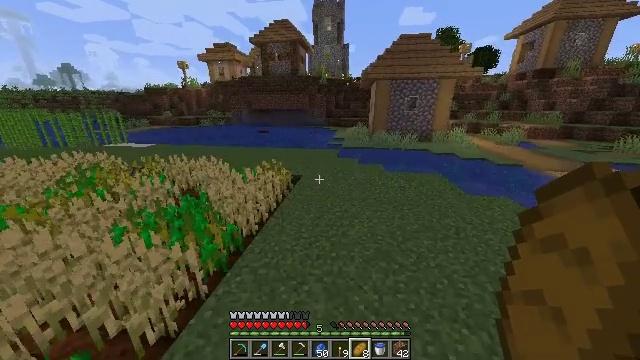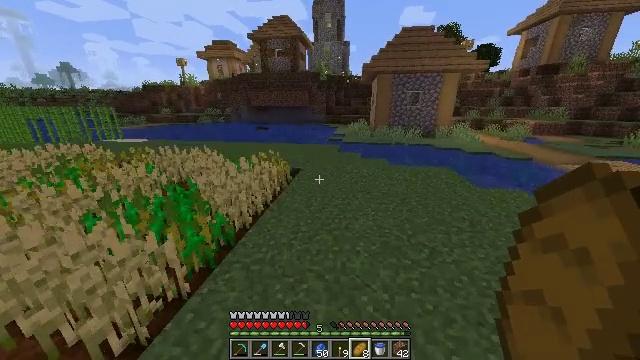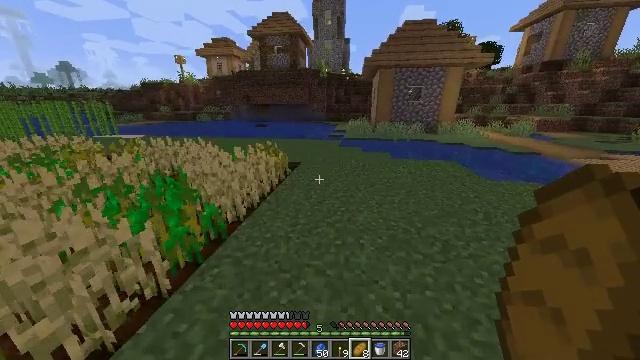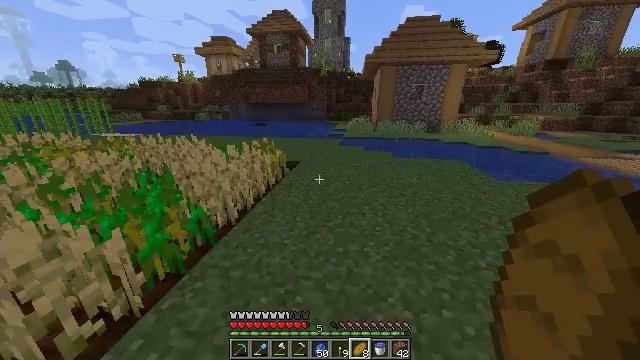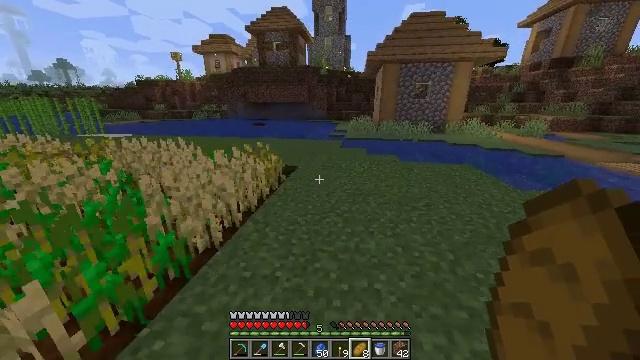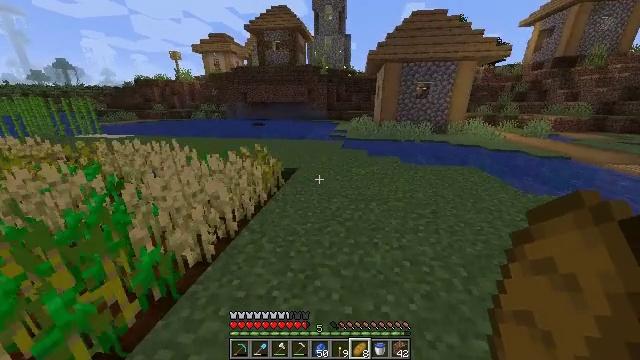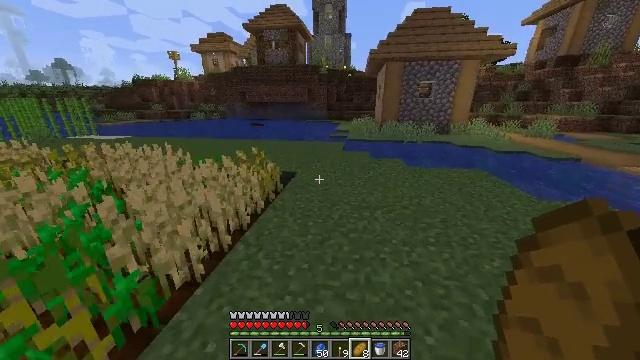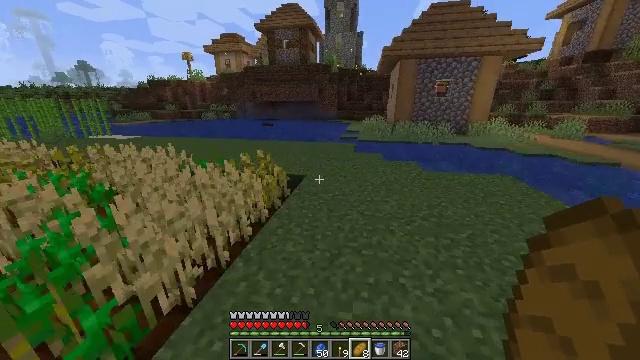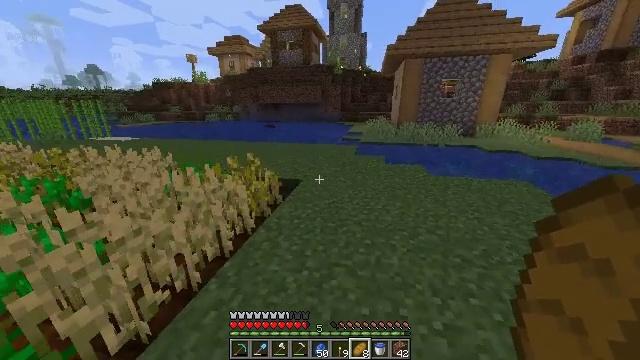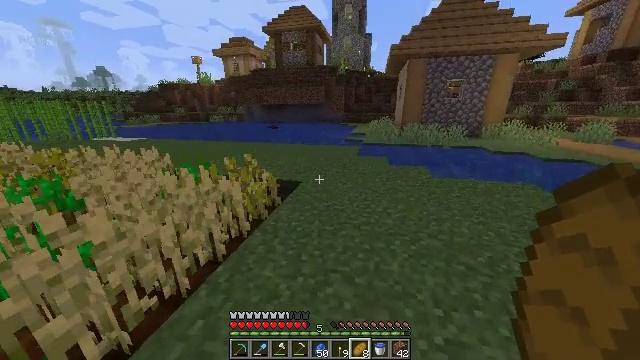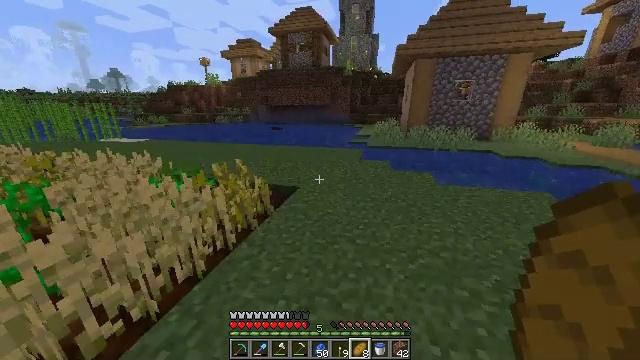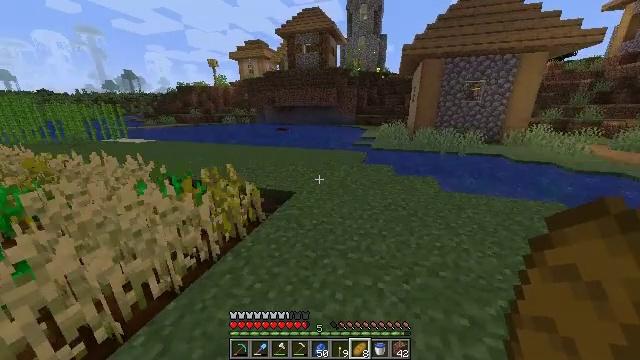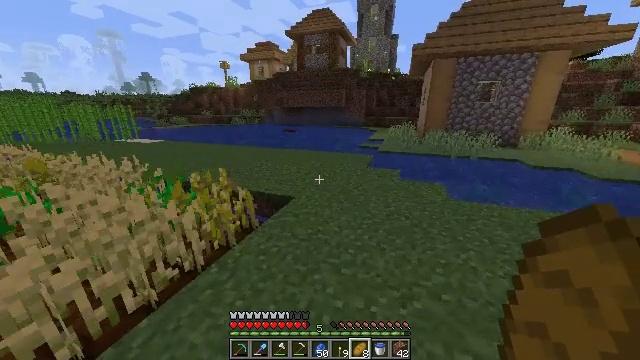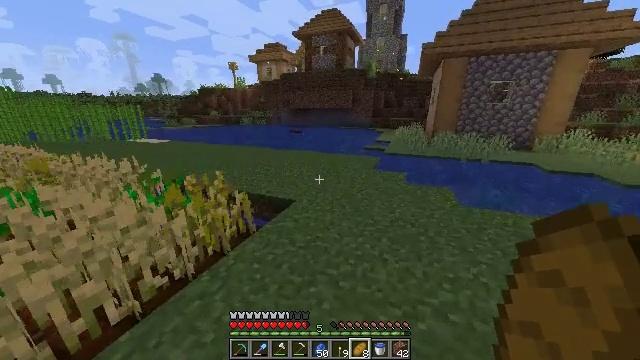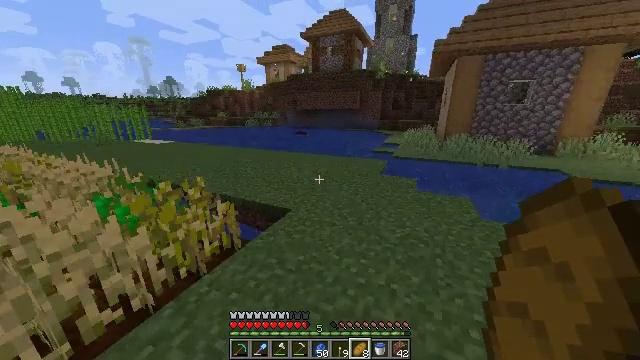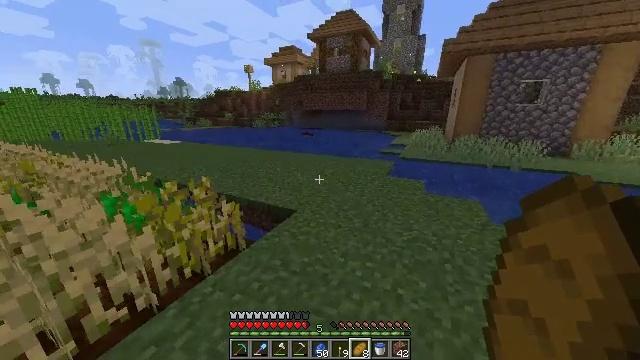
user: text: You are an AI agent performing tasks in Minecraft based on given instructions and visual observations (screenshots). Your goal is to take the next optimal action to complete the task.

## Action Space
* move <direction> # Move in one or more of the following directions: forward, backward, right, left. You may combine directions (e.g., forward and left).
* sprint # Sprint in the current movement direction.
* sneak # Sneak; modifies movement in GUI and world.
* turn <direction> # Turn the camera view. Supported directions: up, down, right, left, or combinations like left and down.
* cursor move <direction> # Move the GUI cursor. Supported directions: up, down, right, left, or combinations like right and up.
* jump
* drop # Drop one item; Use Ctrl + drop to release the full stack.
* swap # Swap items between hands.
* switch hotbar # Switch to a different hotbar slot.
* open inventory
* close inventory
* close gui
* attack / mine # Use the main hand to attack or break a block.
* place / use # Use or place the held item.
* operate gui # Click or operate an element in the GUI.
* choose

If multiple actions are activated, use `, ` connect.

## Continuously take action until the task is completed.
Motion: motion action
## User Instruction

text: Cut down the sugar cane stalks.
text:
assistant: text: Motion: move forward, sprint
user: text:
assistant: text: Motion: move forward, sprint
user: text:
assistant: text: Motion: move forward, sprint
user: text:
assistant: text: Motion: move forward, sprint
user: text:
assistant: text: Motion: move forward, sprint
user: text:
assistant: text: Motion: move forward, sprint
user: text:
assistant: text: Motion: move forward and move right, sprint, turn left
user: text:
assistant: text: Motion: move forward and move right, sprint, turn left
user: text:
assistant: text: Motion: move forward and move right, sprint, turn left
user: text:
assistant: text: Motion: move forward and move right, sprint, turn left
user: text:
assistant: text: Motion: move forward and move right, sprint, turn left
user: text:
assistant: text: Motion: move forward, sprint, turn left
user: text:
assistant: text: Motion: move forward, sprint, turn left
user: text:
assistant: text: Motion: move forward, sprint, turn left
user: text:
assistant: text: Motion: move forward, sprint, turn left
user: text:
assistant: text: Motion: move forward, sprint, turn left
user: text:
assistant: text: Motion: move forward, sprint, turn left
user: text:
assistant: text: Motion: move forward, sprint, turn left
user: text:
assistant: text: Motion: move forward, sprint, turn left
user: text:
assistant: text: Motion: move forward, sprint, turn left
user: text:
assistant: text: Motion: move forward, sprint
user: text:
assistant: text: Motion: move forward, sprint
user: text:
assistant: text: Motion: move forward, sprint
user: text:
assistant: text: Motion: move forward, sprint
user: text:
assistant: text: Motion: move forward, sprint
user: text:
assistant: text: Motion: move forward, sprint, turn left
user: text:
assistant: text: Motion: move forward, sprint, turn left
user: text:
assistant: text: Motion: move forward, sprint, turn left
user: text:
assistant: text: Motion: move forward, sprint, turn left
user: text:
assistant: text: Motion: move forward, sprint, turn left